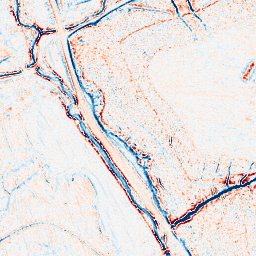
Category: edge_preserving
Decomposition family: anisotropic_diffusion
Decomposition parameters: iterations: 10
kappa: 10
gamma: 0.1
Upsampling method: linear_exact
Upsampling parameters: scale: 8
Upsampling scale: 8